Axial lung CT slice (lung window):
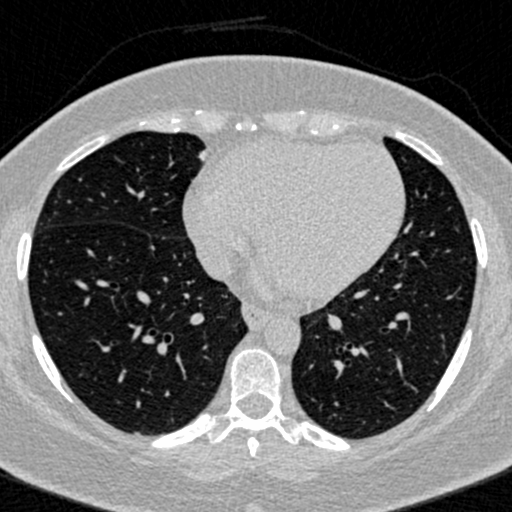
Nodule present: no